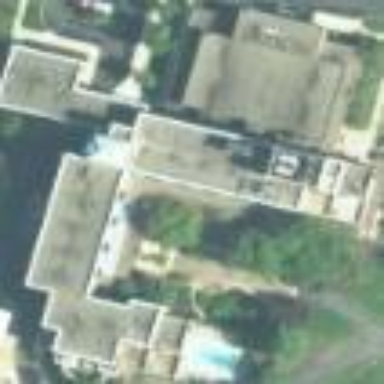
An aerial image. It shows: Hotel building.